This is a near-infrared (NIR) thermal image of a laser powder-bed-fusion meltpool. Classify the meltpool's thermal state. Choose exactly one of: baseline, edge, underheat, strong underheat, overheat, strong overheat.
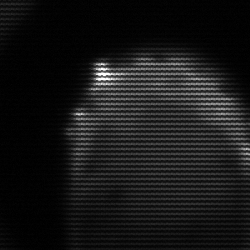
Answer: edge